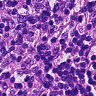
Metastatic tissue present: no